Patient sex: M
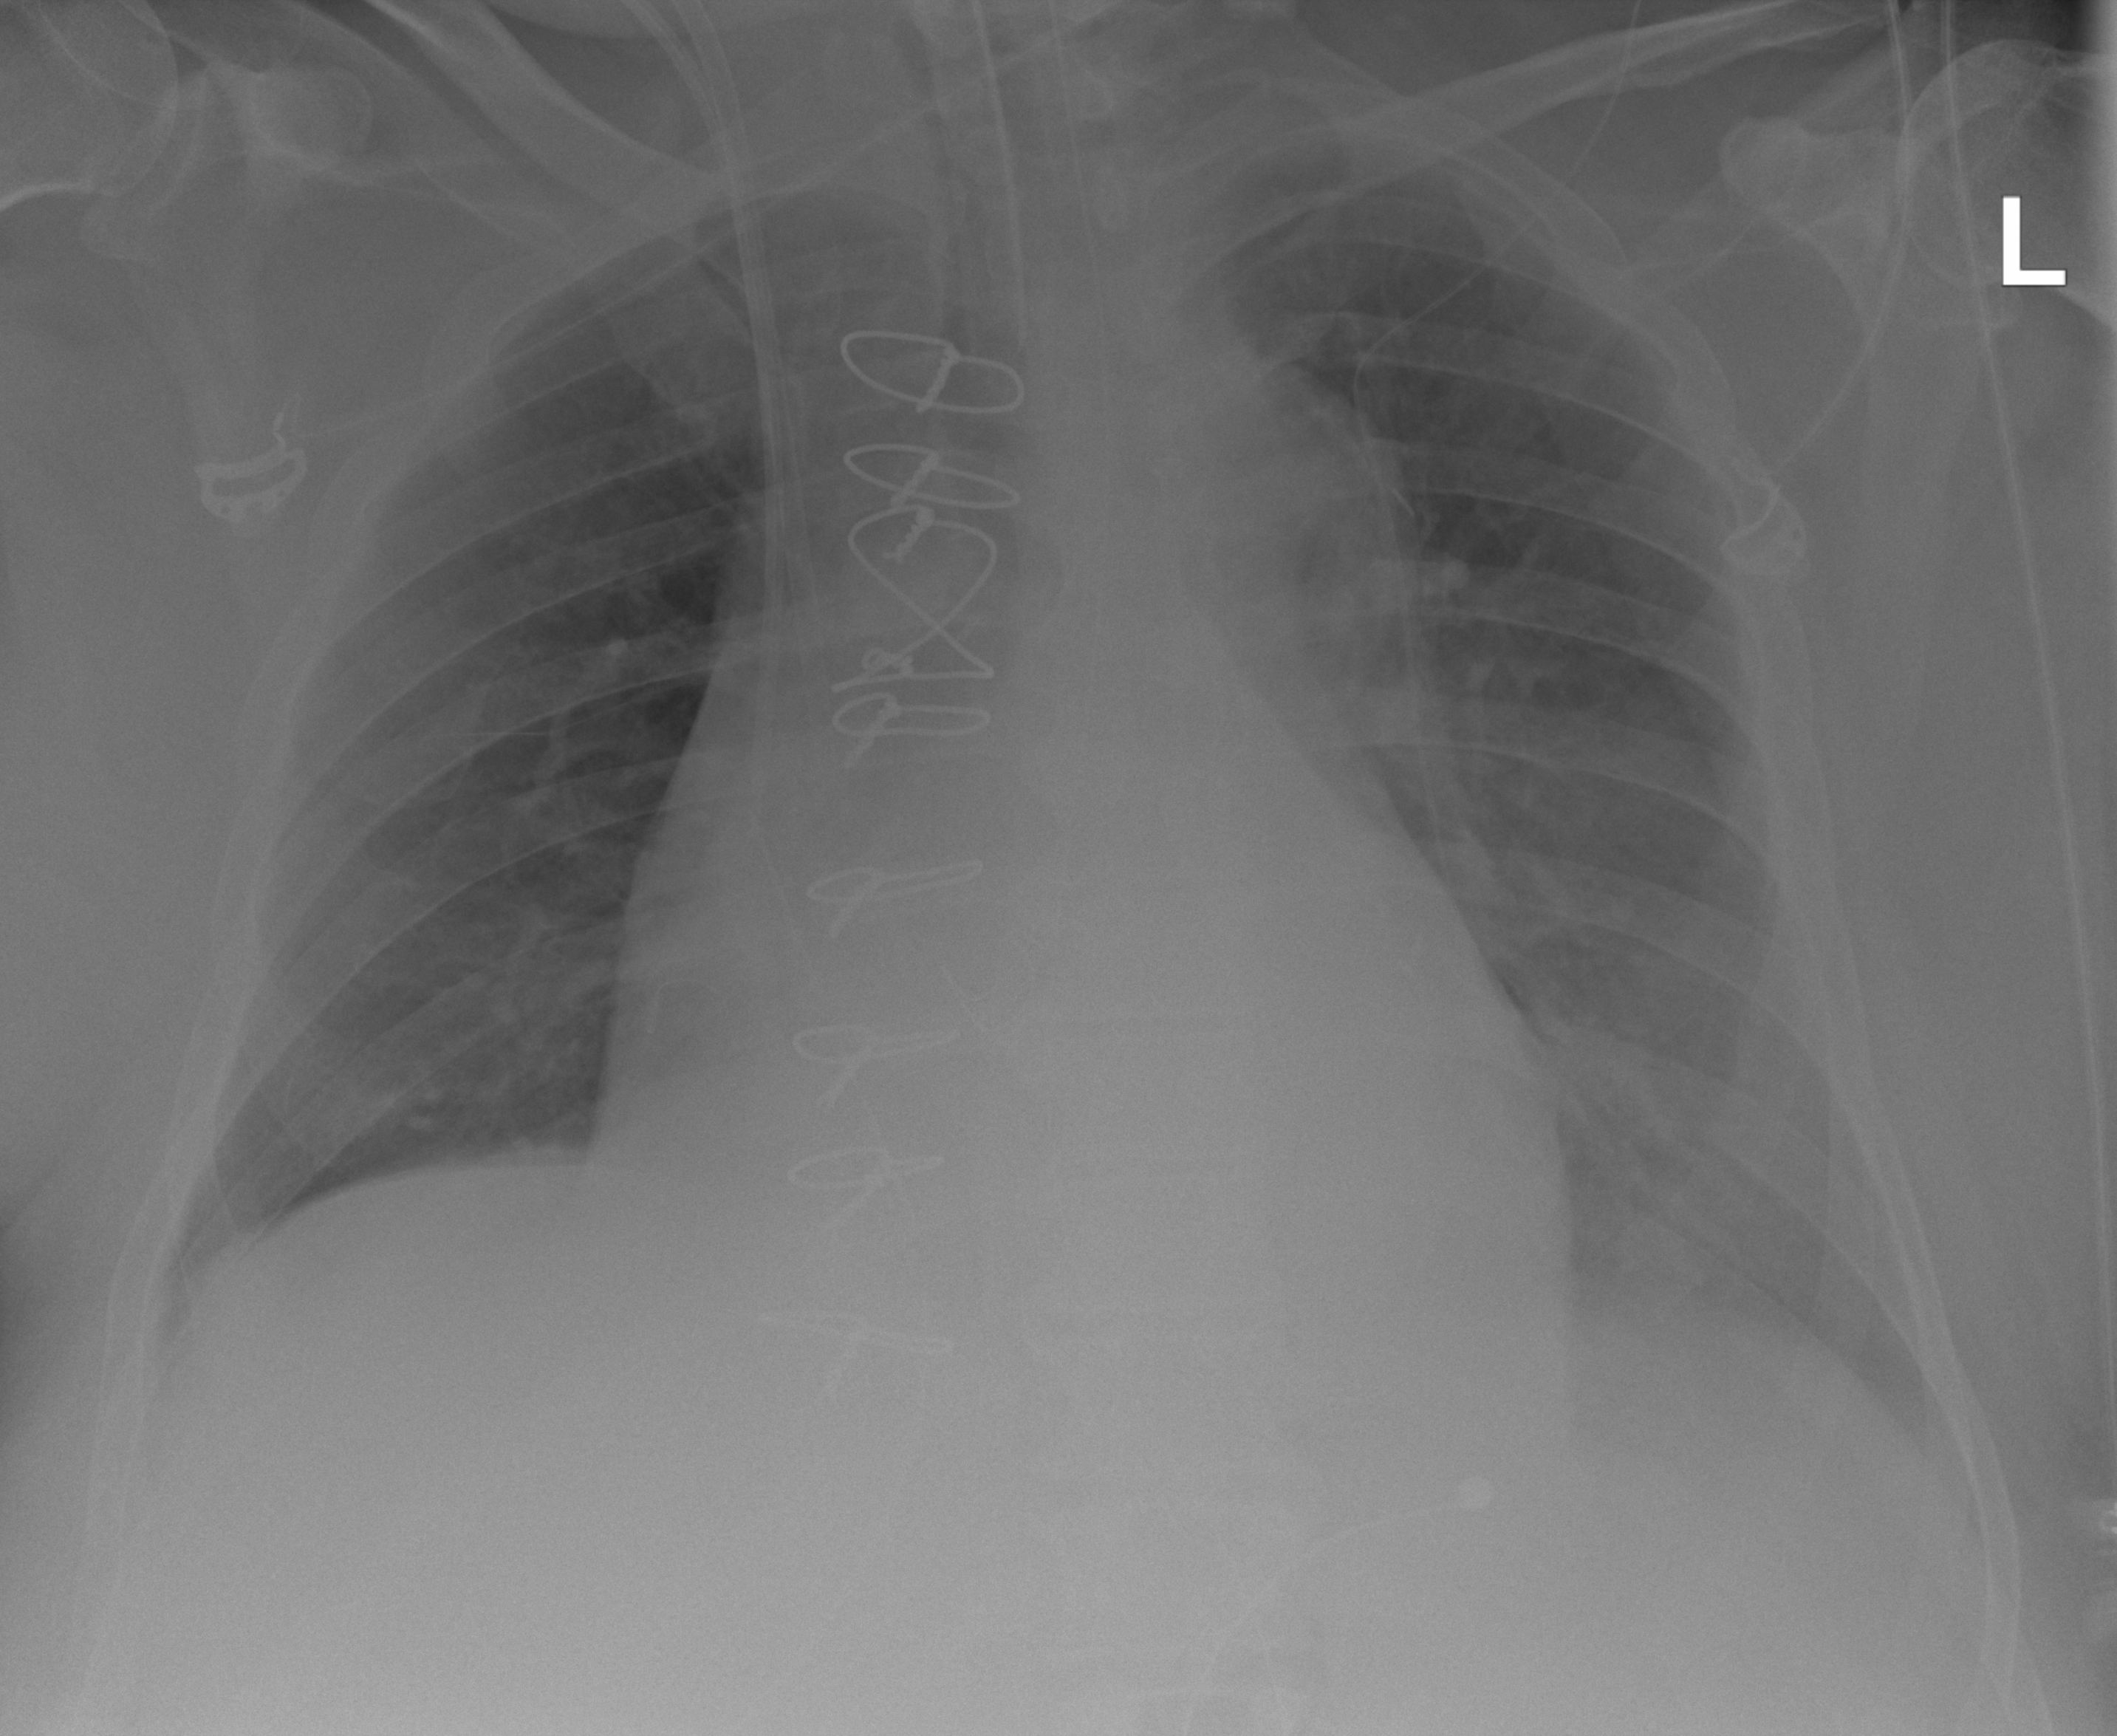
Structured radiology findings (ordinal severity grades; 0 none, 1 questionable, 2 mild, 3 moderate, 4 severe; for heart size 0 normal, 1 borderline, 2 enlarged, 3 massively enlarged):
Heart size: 2
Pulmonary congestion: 0
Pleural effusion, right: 2
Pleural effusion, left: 2
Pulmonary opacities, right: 0
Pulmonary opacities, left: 0
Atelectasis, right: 2
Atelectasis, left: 2